Question: I need little help regarding below query. Query is working fine but with a little logical error. I spent 4 hours to resolve it by myself but did not successful.
This query producing below output.

The problem is with paid column. I've two tables (fees_setup) & (fees_paid). In my (fees_setup) table there are two admission fees entries for two family students. When operator paid half fees. it is doubling the entry. In my (fees_paid) table there is one entry exist admission fee = 1500. But in output it is doubling as you can see above in output. I know why this problem is due to group statement. Please view my query and please let me know if there is any chance to sum fees_paid column one time. Should i need to use subquery for this purpose? Any idea please...
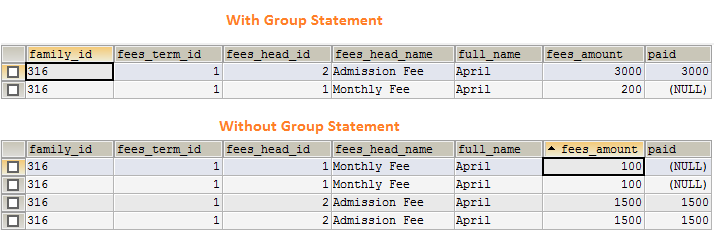
Answer: Not tested (not enough details to do so), but doing a sum off the fees pain in a sub query and then joining that would give you something like this:-
'''
SELECT st.family_id,
st.fees_head_id,
st.fees_term_id,
fh.fees_head_name,
ft.full_name,
SUM(st.fees_amount) AS fees_amount,
fp.paid
FROM fees_students_setup st
LEFT JOIN fees_head fh ON fh.fees_head_id = st.fees_head_id
LEFT JOIN fees_term ft ON ft.fees_term_id = st.fees_term_id
LEFT JOIN
(
SELECT fees_head_id, fees_term_id, family_id, academic_start, academic_end, SUM(paid) AS paid
FROM fees_paid
GROUP BY fees_head_id, fees_term_id, family_id, academic_start, academic_end
) fp
ON fp.fees_head_id = st.fees_head_id
AND fp.fees_term_id = st.fees_term_id
AND st.family_id = fp.family_id
AND fp.academic_start = st.academic_start
AND fp.academic_end = st.academic_end
WHERE st.family_id = '316'
AND st.academic_start = '2013-04-01'
AND st.academic_end = '2014-03-31'
AND st.fees_term_id BETWEEN '1' AND '1'
GROUP BY st.fees_head_id, st.fees_term_id
ORDER BY st.fees_term_id
'''
Note that the GROUP BY here is not to SQL standards. You should have all the non aggregate columns in it. In this case if there were multiple values of (say) fees_head_name for a fees_head_id / fees_term_id combination then which value of fees_head_name that is returned would be undefined (could be any of the potential values).
In this case you might well just be able to add the extra column names to the GROUP BY clause